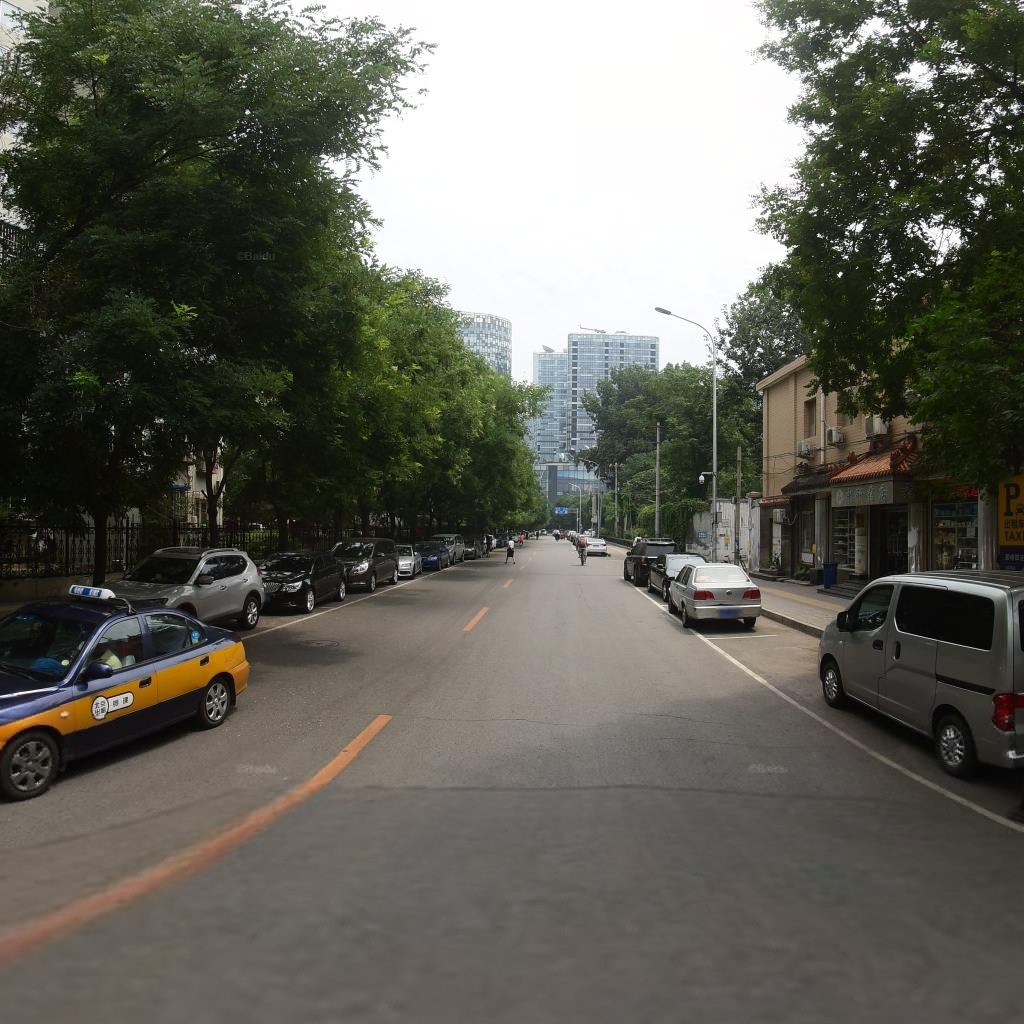
Region: Dongcheng
Road damage annotations: transverse crack, manhole cover, transverse crack, transverse crack